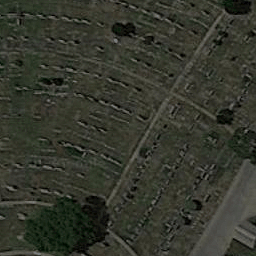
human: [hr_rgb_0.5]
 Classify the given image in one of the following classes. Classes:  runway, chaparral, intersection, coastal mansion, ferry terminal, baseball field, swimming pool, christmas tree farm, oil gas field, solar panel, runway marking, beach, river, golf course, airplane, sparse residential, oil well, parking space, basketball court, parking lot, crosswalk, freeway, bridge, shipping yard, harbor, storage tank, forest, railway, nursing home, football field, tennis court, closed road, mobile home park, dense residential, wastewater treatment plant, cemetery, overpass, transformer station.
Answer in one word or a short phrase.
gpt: cemetery